Aerial crown-view tile of a tropical tree (Barro Colorado Island, Panama), acquired 20240918:
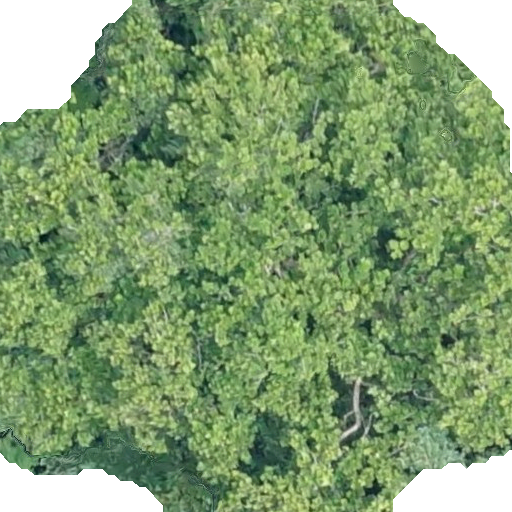
Species: Anacardium excelsum
GBIF accepted scientific name: Anacardium excelsum
Crown area: 461.452 m²